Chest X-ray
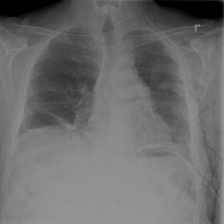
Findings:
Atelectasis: negative
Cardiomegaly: negative
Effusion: negative
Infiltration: negative
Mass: negative
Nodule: negative
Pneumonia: negative
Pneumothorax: negative
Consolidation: negative
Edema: negative
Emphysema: negative
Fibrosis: negative
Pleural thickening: negative
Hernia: negative